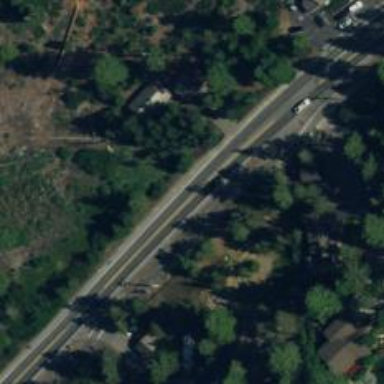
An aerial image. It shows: Primary highway with separate asphalt sidewalk.